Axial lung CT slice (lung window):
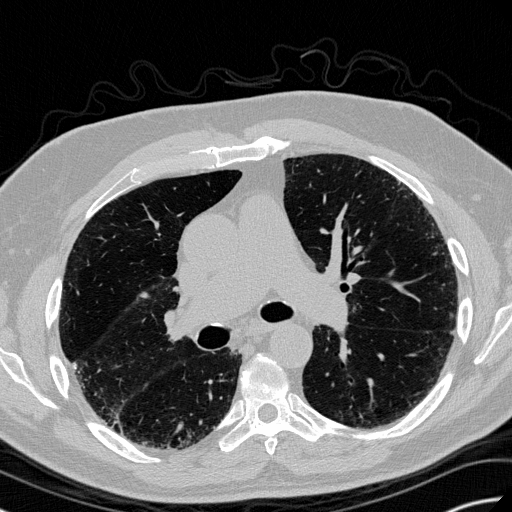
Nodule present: no